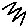
Label: zigzag